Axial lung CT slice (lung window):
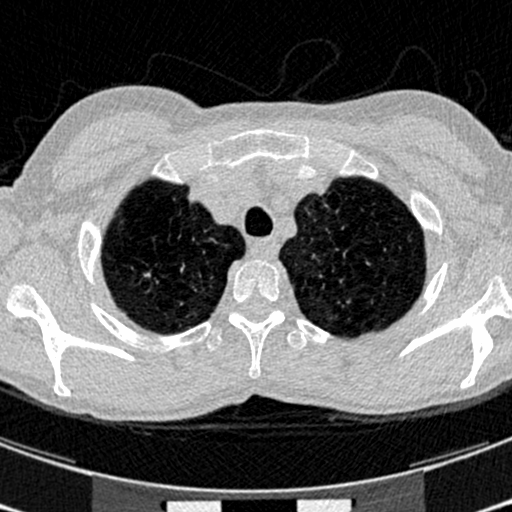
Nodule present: no